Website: walmart
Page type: gifting
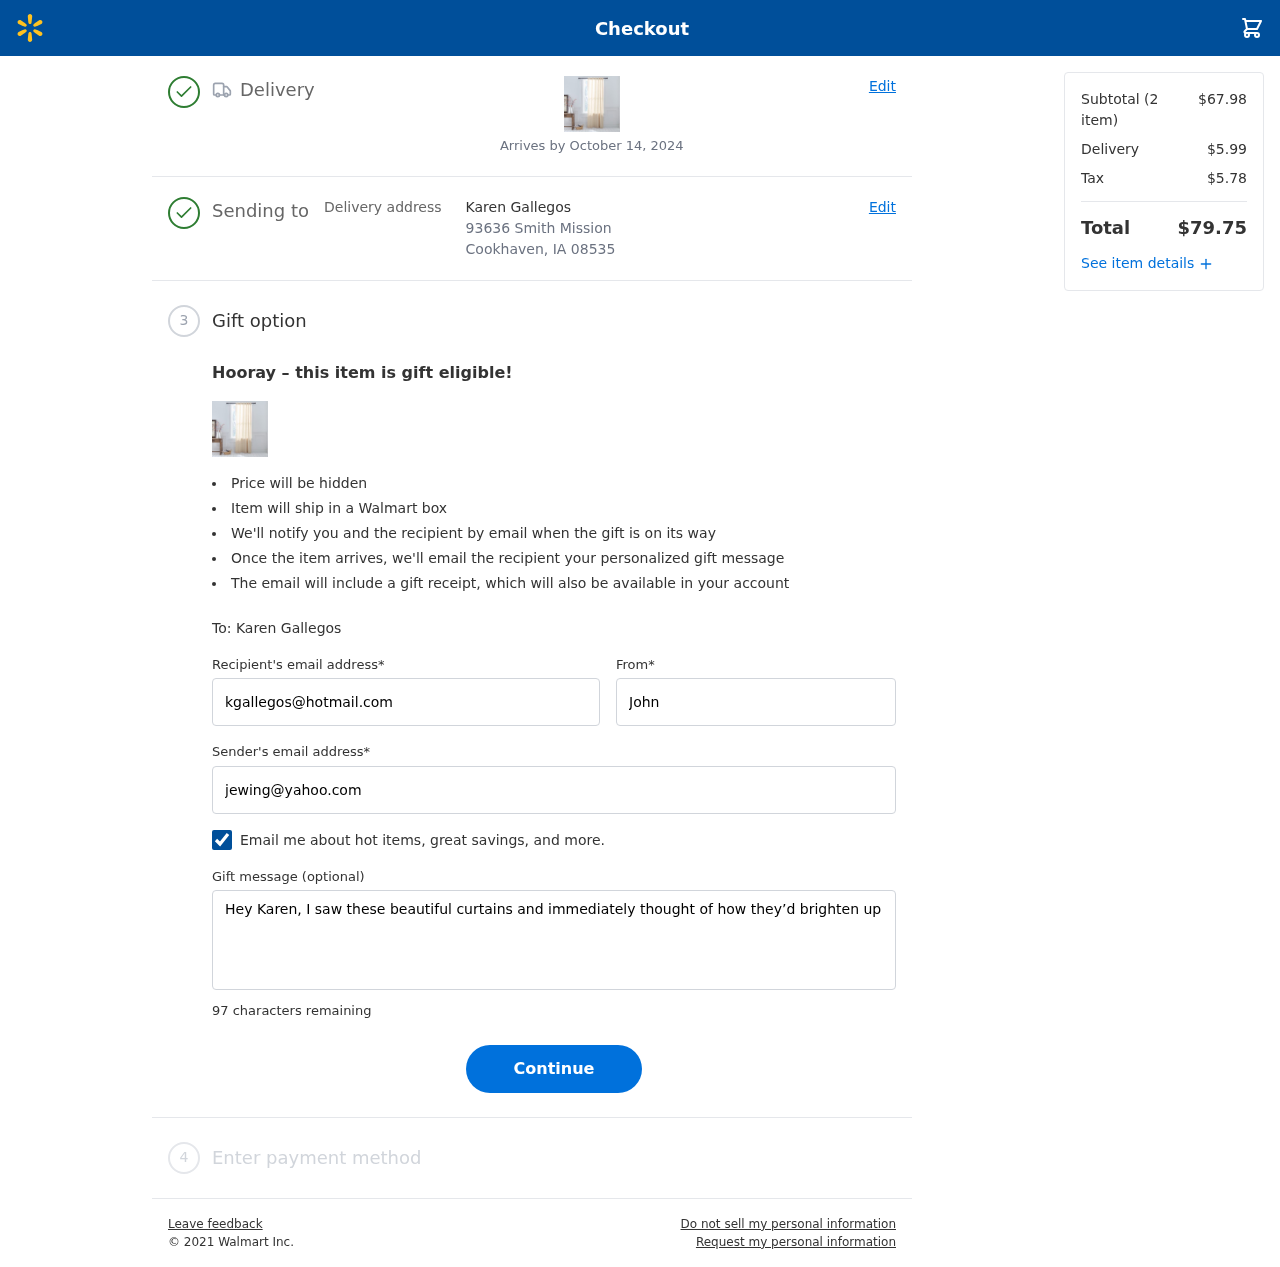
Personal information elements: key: PII_CITY_STATE_ZIP
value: Cookhaven, IA 08535
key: PII_EMAIL
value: jewing@yahoo.com
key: PII_FIRSTNAME
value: John
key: PII_GIFT_EMAIL
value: kgallegos@hotmail.com
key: PII_GIFT_FULLNAME
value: Karen Gallegos
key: PII_GIFT_MESSAGE
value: Hey Karen, I saw these beautiful curtains and immediately thought of how they’d brighten up your space. I hope they bring you as much joy as your friendship brings me! Enjoy sprucing up your home!
John
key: PII_STREET
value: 93636 Smith Mission
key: PII_GIFT_FIRSTNAME
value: Karen
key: PII_GIFT_LASTNAME
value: Gallegos
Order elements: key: ORDER_DELIVERY_DATE
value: Arrives by October 14, 2024
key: ORDER_NUM_ITEMS
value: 2
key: ORDER_SUBTOTAL
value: $67.98
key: ORDER_SHIPPING_COST
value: $5.99
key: ORDER_TAX
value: $5.78
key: ORDER_TOTAL
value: $79.75